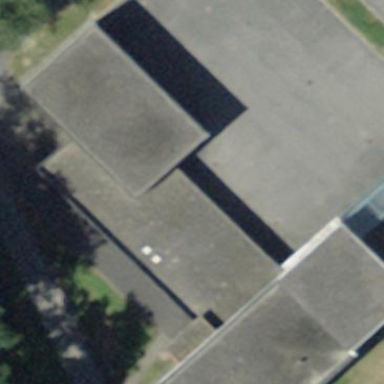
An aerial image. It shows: School building.